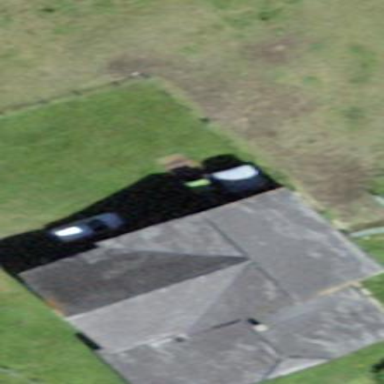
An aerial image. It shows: Farm auxiliary building with gabled roof.